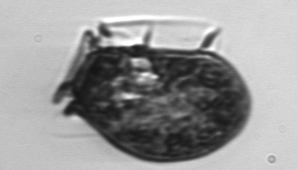
Label: Dinophysis_acuminata